Chest X-ray:
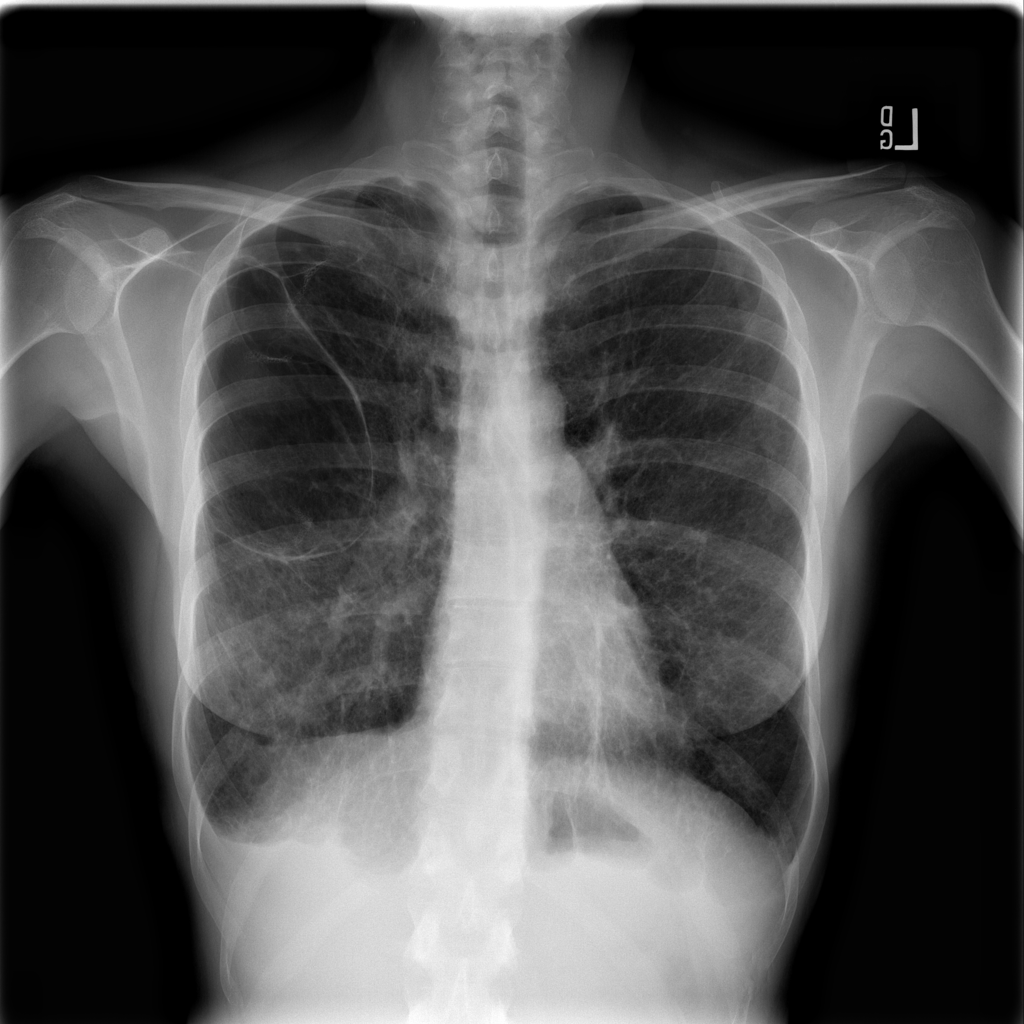
Findings: Nodule, Fibrosis, Emphysema, Effusion
No abnormal finding: no